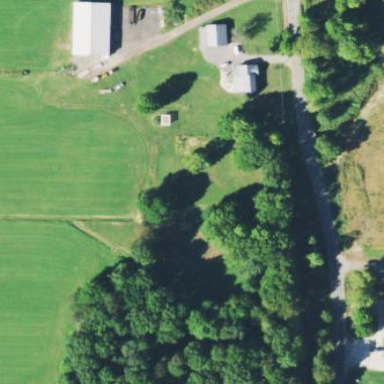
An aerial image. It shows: Farmyard area.